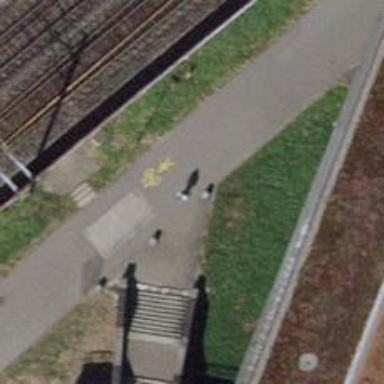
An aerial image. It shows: Bollard barrier.